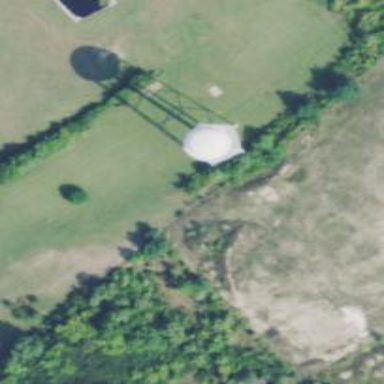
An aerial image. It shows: Water tower that is man-made.